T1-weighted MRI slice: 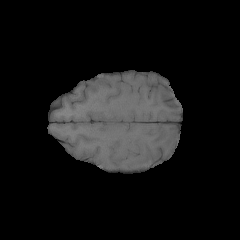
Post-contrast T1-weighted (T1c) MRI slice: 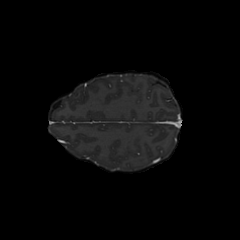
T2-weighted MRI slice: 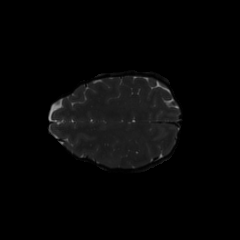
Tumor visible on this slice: no